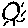
Label: sun